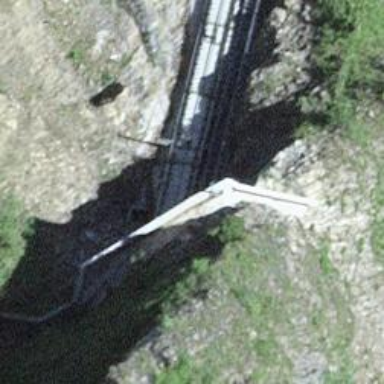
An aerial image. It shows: Funicular railway.